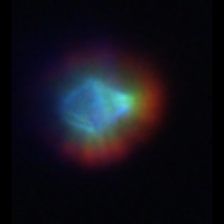
Taxon: Gyrodinium
Group: Dinoflagellates